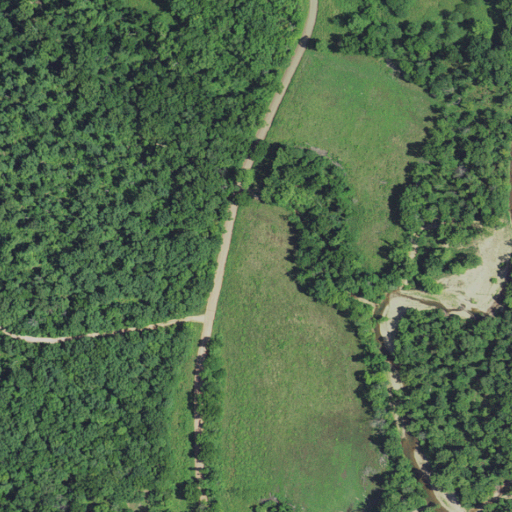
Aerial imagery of valley in Missouri named Bryant Hollow containing deciduous forest, pasture, open development, woody wetlands, herbaceous wetlands, and low intensity development